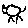
Label: cat